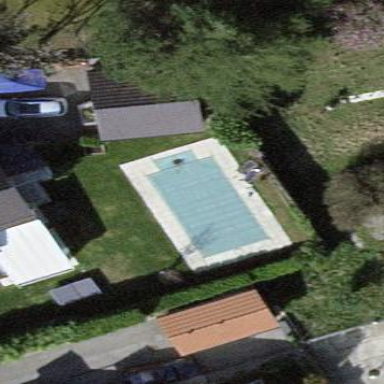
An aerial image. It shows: Swimming pool located in leisure land.